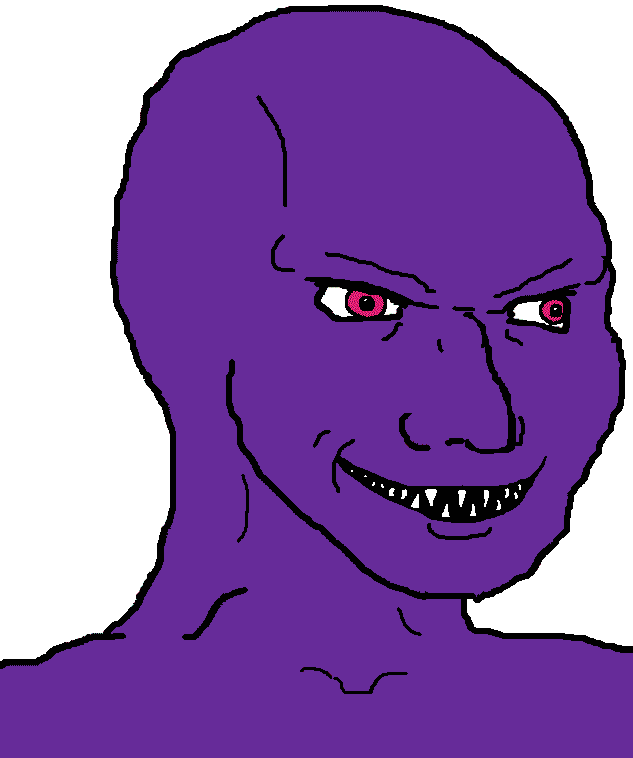
Label: 5_Oomer